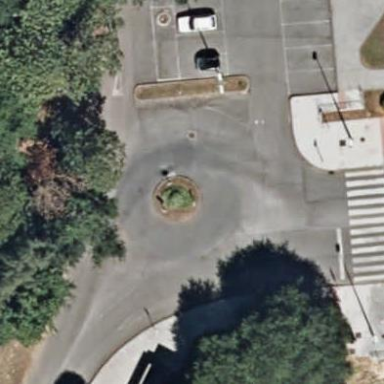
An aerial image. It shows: Service road that forms roundabout.